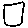
Label: square